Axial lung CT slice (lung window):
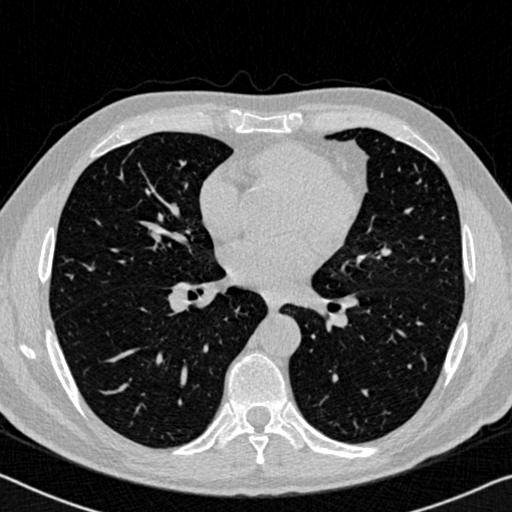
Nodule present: no